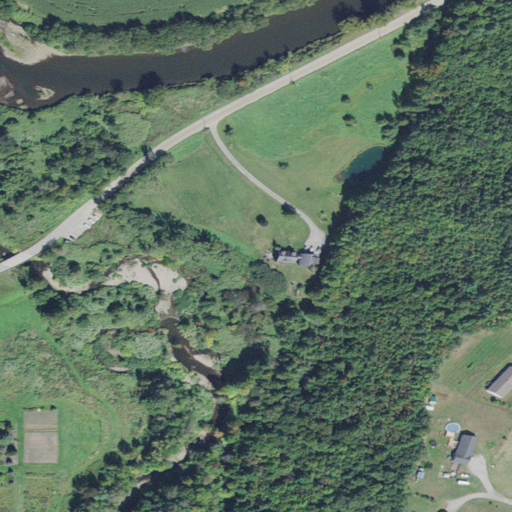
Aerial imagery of valley in Vermont named Terrill Gorge containing pasture, mixed forest, evergreen forest, low intensity development, woody wetlands, cultivated crops, open water, medium intensity development, and open development